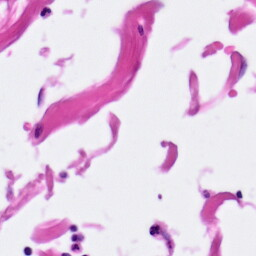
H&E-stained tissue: Pancreatic